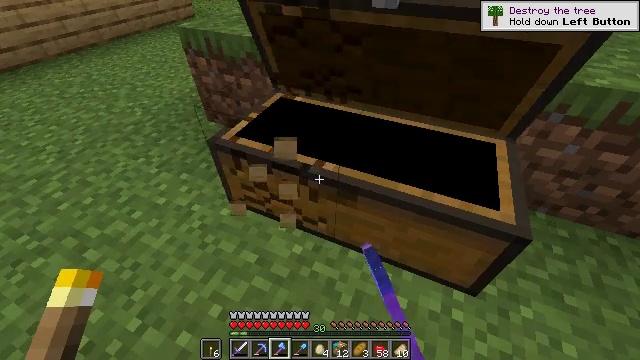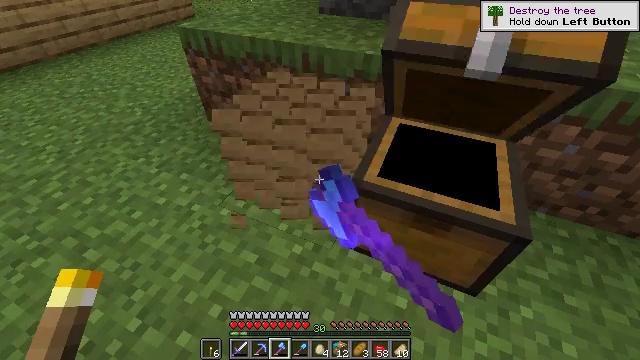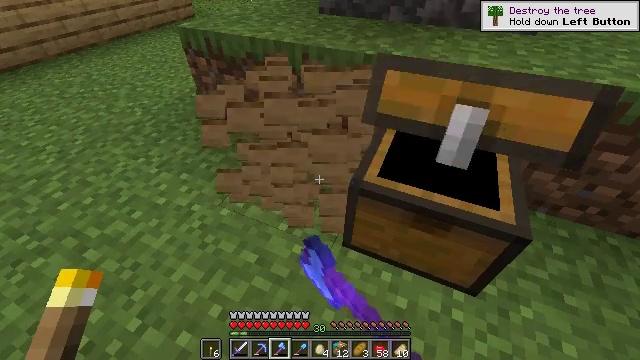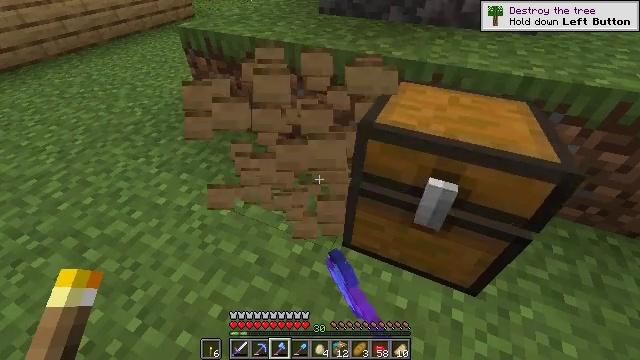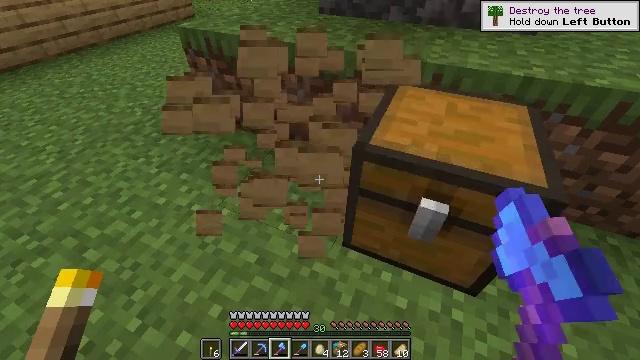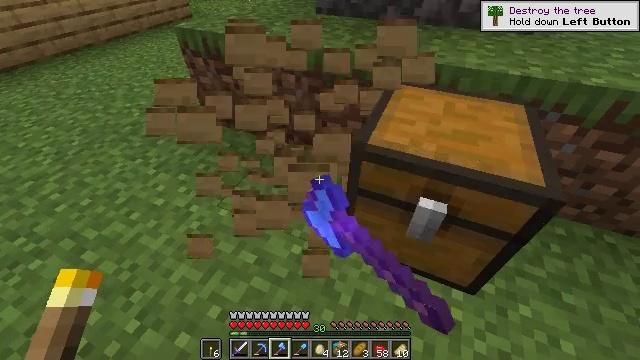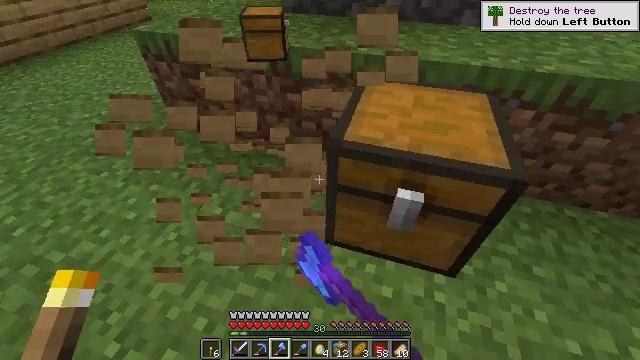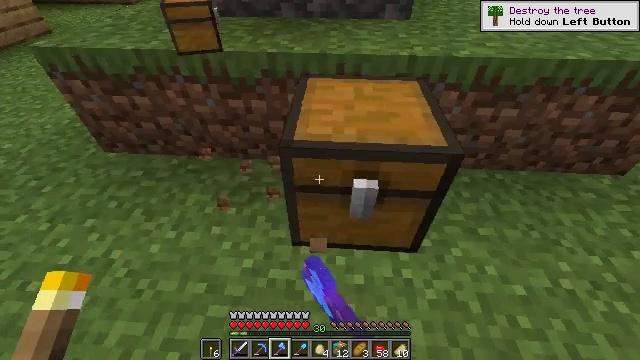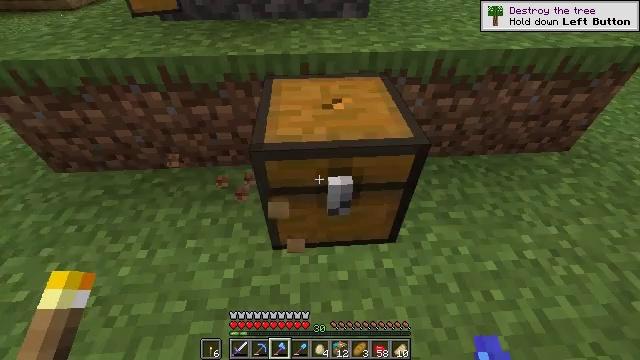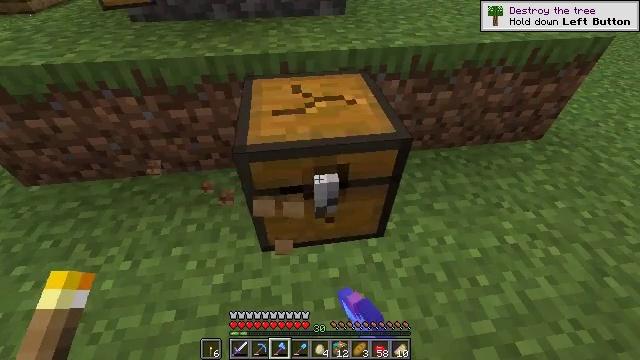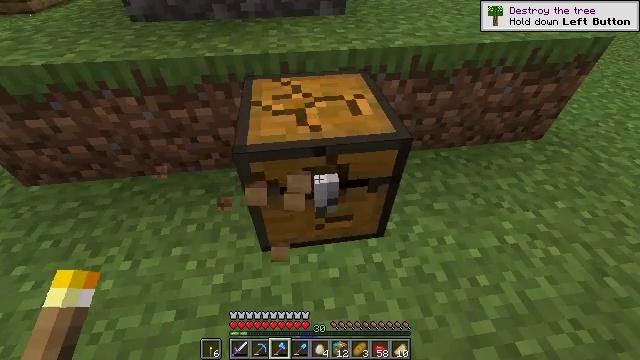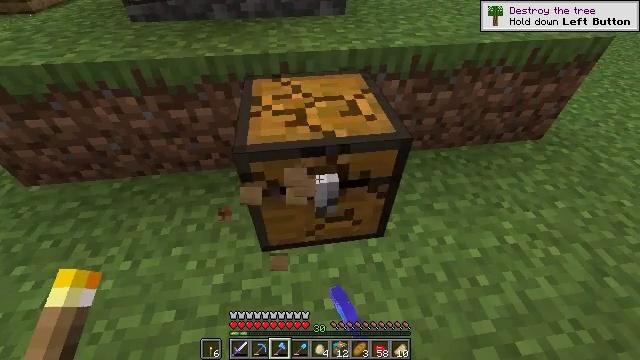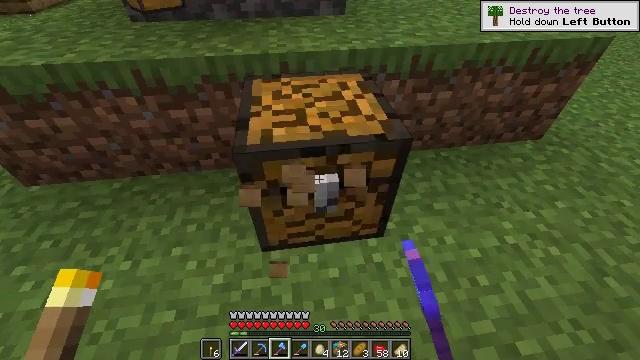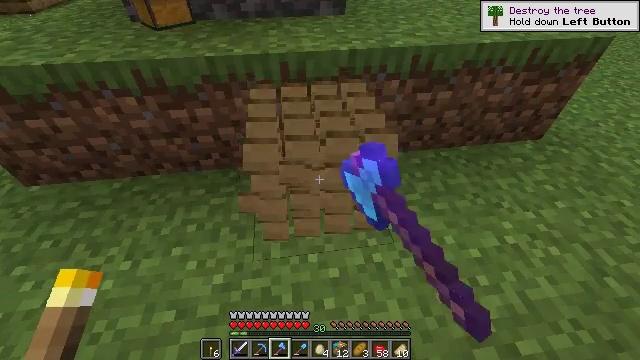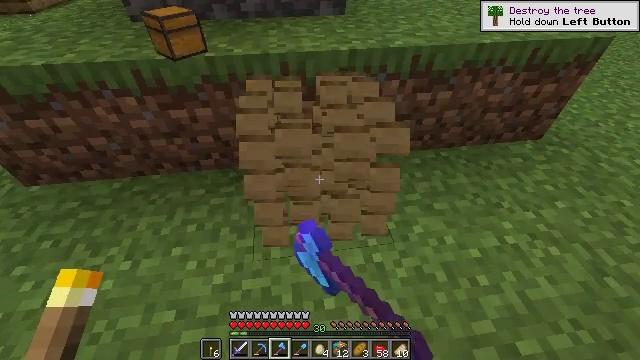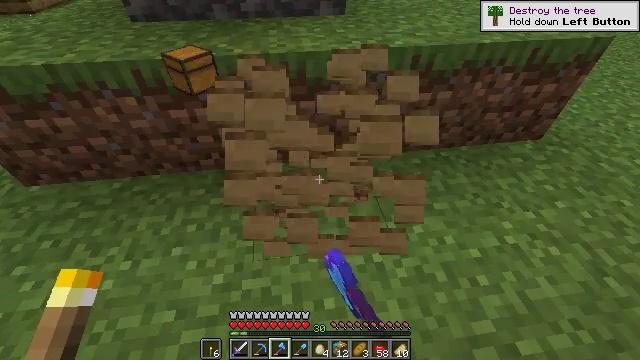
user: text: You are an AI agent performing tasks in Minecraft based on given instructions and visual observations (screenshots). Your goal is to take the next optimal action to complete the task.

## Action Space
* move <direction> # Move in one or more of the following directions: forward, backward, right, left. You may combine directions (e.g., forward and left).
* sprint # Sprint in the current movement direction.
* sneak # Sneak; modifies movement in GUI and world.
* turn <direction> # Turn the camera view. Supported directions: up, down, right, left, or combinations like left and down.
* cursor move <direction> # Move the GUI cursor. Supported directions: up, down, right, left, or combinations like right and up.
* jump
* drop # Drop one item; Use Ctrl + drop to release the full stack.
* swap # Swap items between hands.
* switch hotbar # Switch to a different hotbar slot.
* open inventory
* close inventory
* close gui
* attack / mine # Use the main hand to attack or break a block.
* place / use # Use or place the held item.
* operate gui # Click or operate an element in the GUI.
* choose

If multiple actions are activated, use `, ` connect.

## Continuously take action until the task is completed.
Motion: motion action
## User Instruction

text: Attack the chest to pick it up.
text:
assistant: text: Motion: attack / mine
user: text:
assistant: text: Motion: attack / mine
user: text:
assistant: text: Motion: attack / mine
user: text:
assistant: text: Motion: attack / mine
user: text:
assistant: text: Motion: attack / mine
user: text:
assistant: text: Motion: turn right, attack / mine
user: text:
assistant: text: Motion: turn right, attack / mine
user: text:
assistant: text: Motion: turn right, attack / mine
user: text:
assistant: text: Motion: turn right, attack / mine
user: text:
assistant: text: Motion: attack / mine
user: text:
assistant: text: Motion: attack / mine
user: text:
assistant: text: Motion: attack / mine
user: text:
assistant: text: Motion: attack / mine
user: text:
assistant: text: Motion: attack / mine
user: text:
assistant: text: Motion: attack / mine
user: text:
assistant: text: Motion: attack / mine
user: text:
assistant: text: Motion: attack / mine
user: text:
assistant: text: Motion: attack / mine